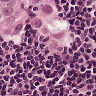
Metastatic tissue present: yes